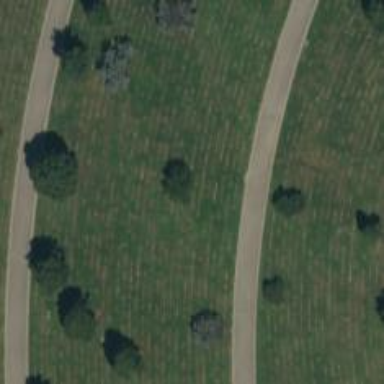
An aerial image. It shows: Sector in the cemetery.